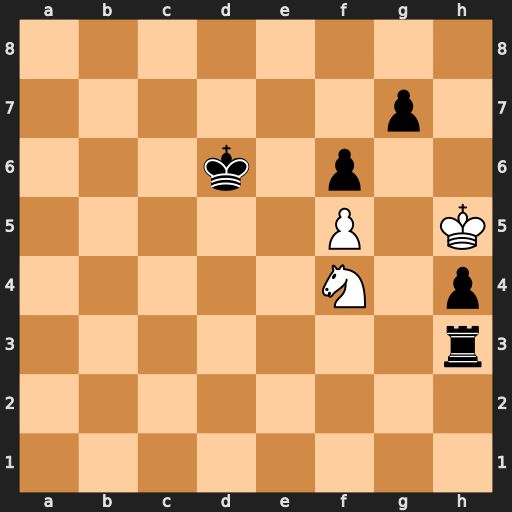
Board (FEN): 8/6p1/3k1p2/5P1K/5N1p/7r/8/8
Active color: w
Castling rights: -
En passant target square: -
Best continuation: Nxh3 Ke5 Kg4